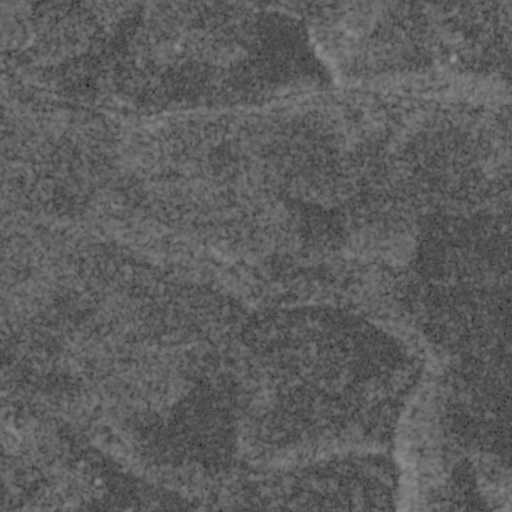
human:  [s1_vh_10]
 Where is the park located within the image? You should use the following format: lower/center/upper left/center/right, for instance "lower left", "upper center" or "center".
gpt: The park is located in the left of the image.
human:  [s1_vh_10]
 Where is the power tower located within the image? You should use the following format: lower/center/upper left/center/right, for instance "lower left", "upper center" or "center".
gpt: The power tower is located in the lower left of the image.
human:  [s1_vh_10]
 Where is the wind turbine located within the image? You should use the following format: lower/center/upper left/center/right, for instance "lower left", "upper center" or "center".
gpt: The wind turbine is located in the upper of the image.
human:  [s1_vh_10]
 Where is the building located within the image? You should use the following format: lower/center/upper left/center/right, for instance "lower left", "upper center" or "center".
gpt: The building is located in the center left of the image.
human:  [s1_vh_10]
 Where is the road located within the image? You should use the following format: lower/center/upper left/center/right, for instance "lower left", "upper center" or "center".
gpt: There is no road in the image.

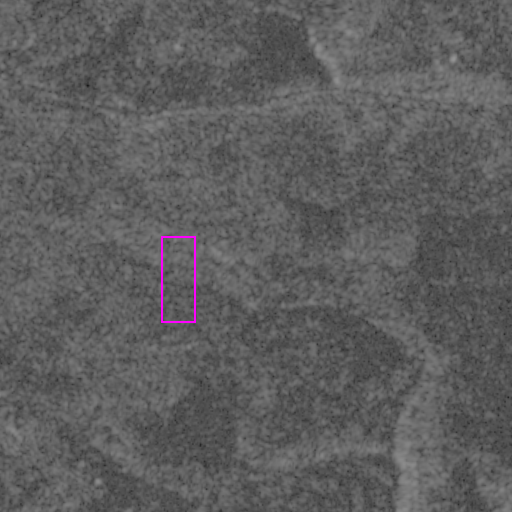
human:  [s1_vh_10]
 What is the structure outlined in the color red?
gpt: There is no red outline.
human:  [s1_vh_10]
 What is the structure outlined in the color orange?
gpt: There is no structure outlined in orange.